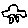
Label: car